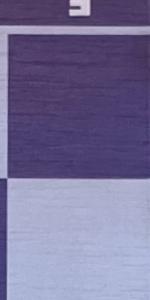
Label: Empty